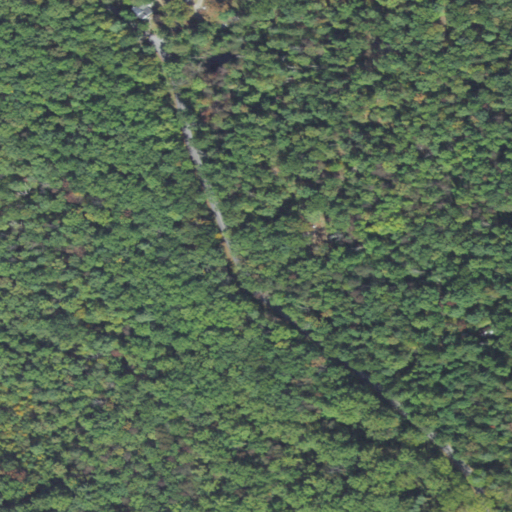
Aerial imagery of valley in Pennsylvania named Hairy Springs Hollow containing deciduous forest, open development, and mixed forest